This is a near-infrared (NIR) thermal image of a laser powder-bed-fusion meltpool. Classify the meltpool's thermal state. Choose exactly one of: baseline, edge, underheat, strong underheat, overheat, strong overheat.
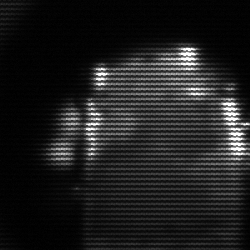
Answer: baseline